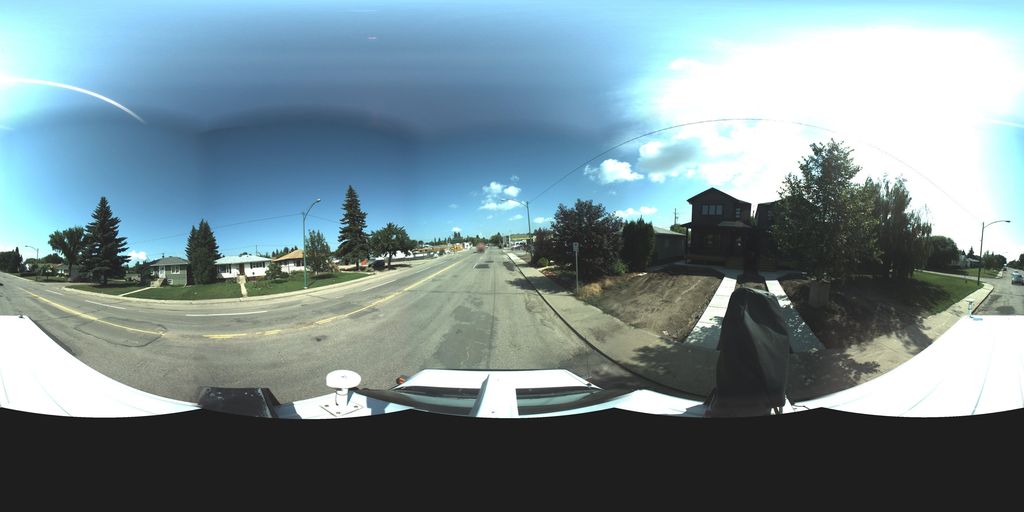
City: saskatoon